Interaction volume radius: 5 \u00c5
Interaction volume height: 45 \u00c5
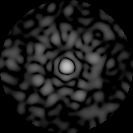
Disorder parameter: 0.8555